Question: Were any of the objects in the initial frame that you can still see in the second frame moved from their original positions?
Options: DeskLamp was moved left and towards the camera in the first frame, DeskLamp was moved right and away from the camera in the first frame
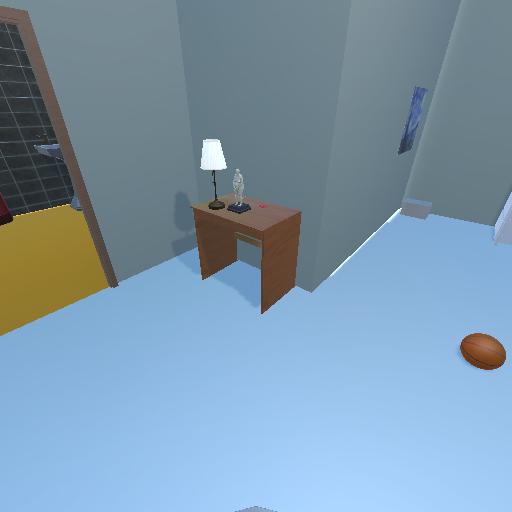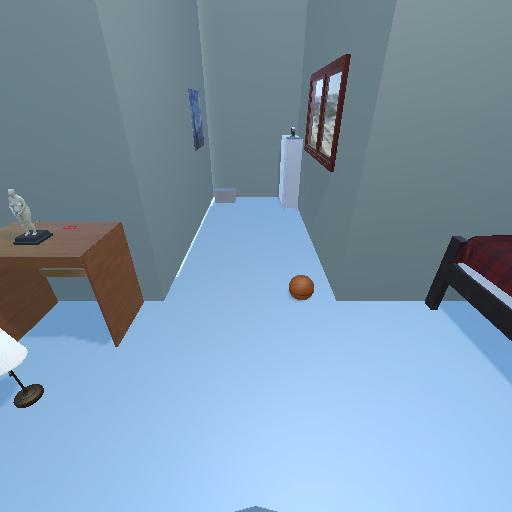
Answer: DeskLamp was moved left and towards the camera in the first frame